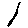
Label: line